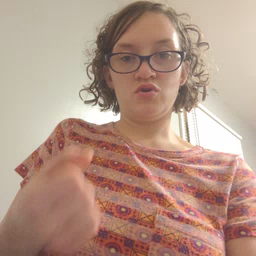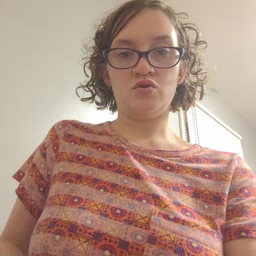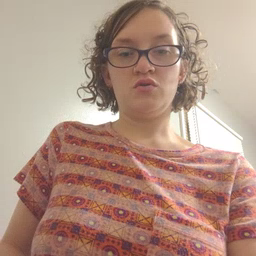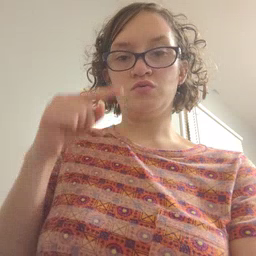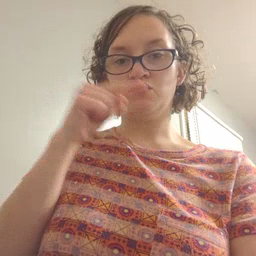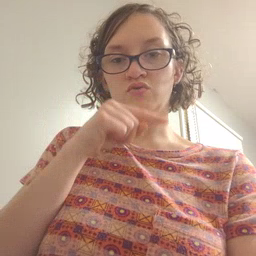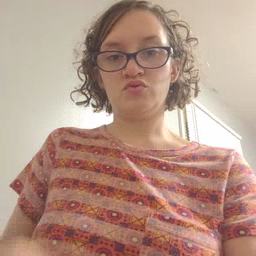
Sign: toothbrush